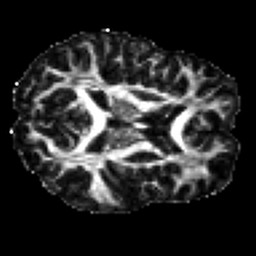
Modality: FA
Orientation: axial
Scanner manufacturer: siemens
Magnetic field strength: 3 T
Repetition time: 7.8 s
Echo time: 0.09 s